Field crop: maize
Growth stage: 2
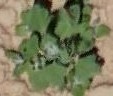
Species: chenopodium